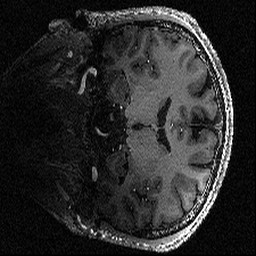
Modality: T1w
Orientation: coronal
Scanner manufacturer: siemens
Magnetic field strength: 6.98 T
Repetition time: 2.7 s
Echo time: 0.003 s